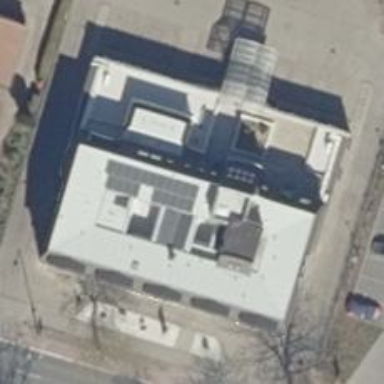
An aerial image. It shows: Healthcare clinic.